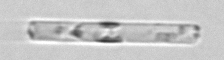
Label: Cerataulina_pelagica